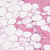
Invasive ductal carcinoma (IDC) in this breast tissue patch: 0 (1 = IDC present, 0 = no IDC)